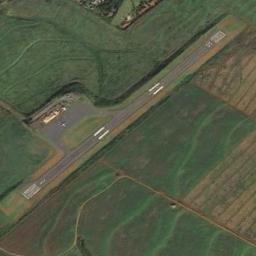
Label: airport